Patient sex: F
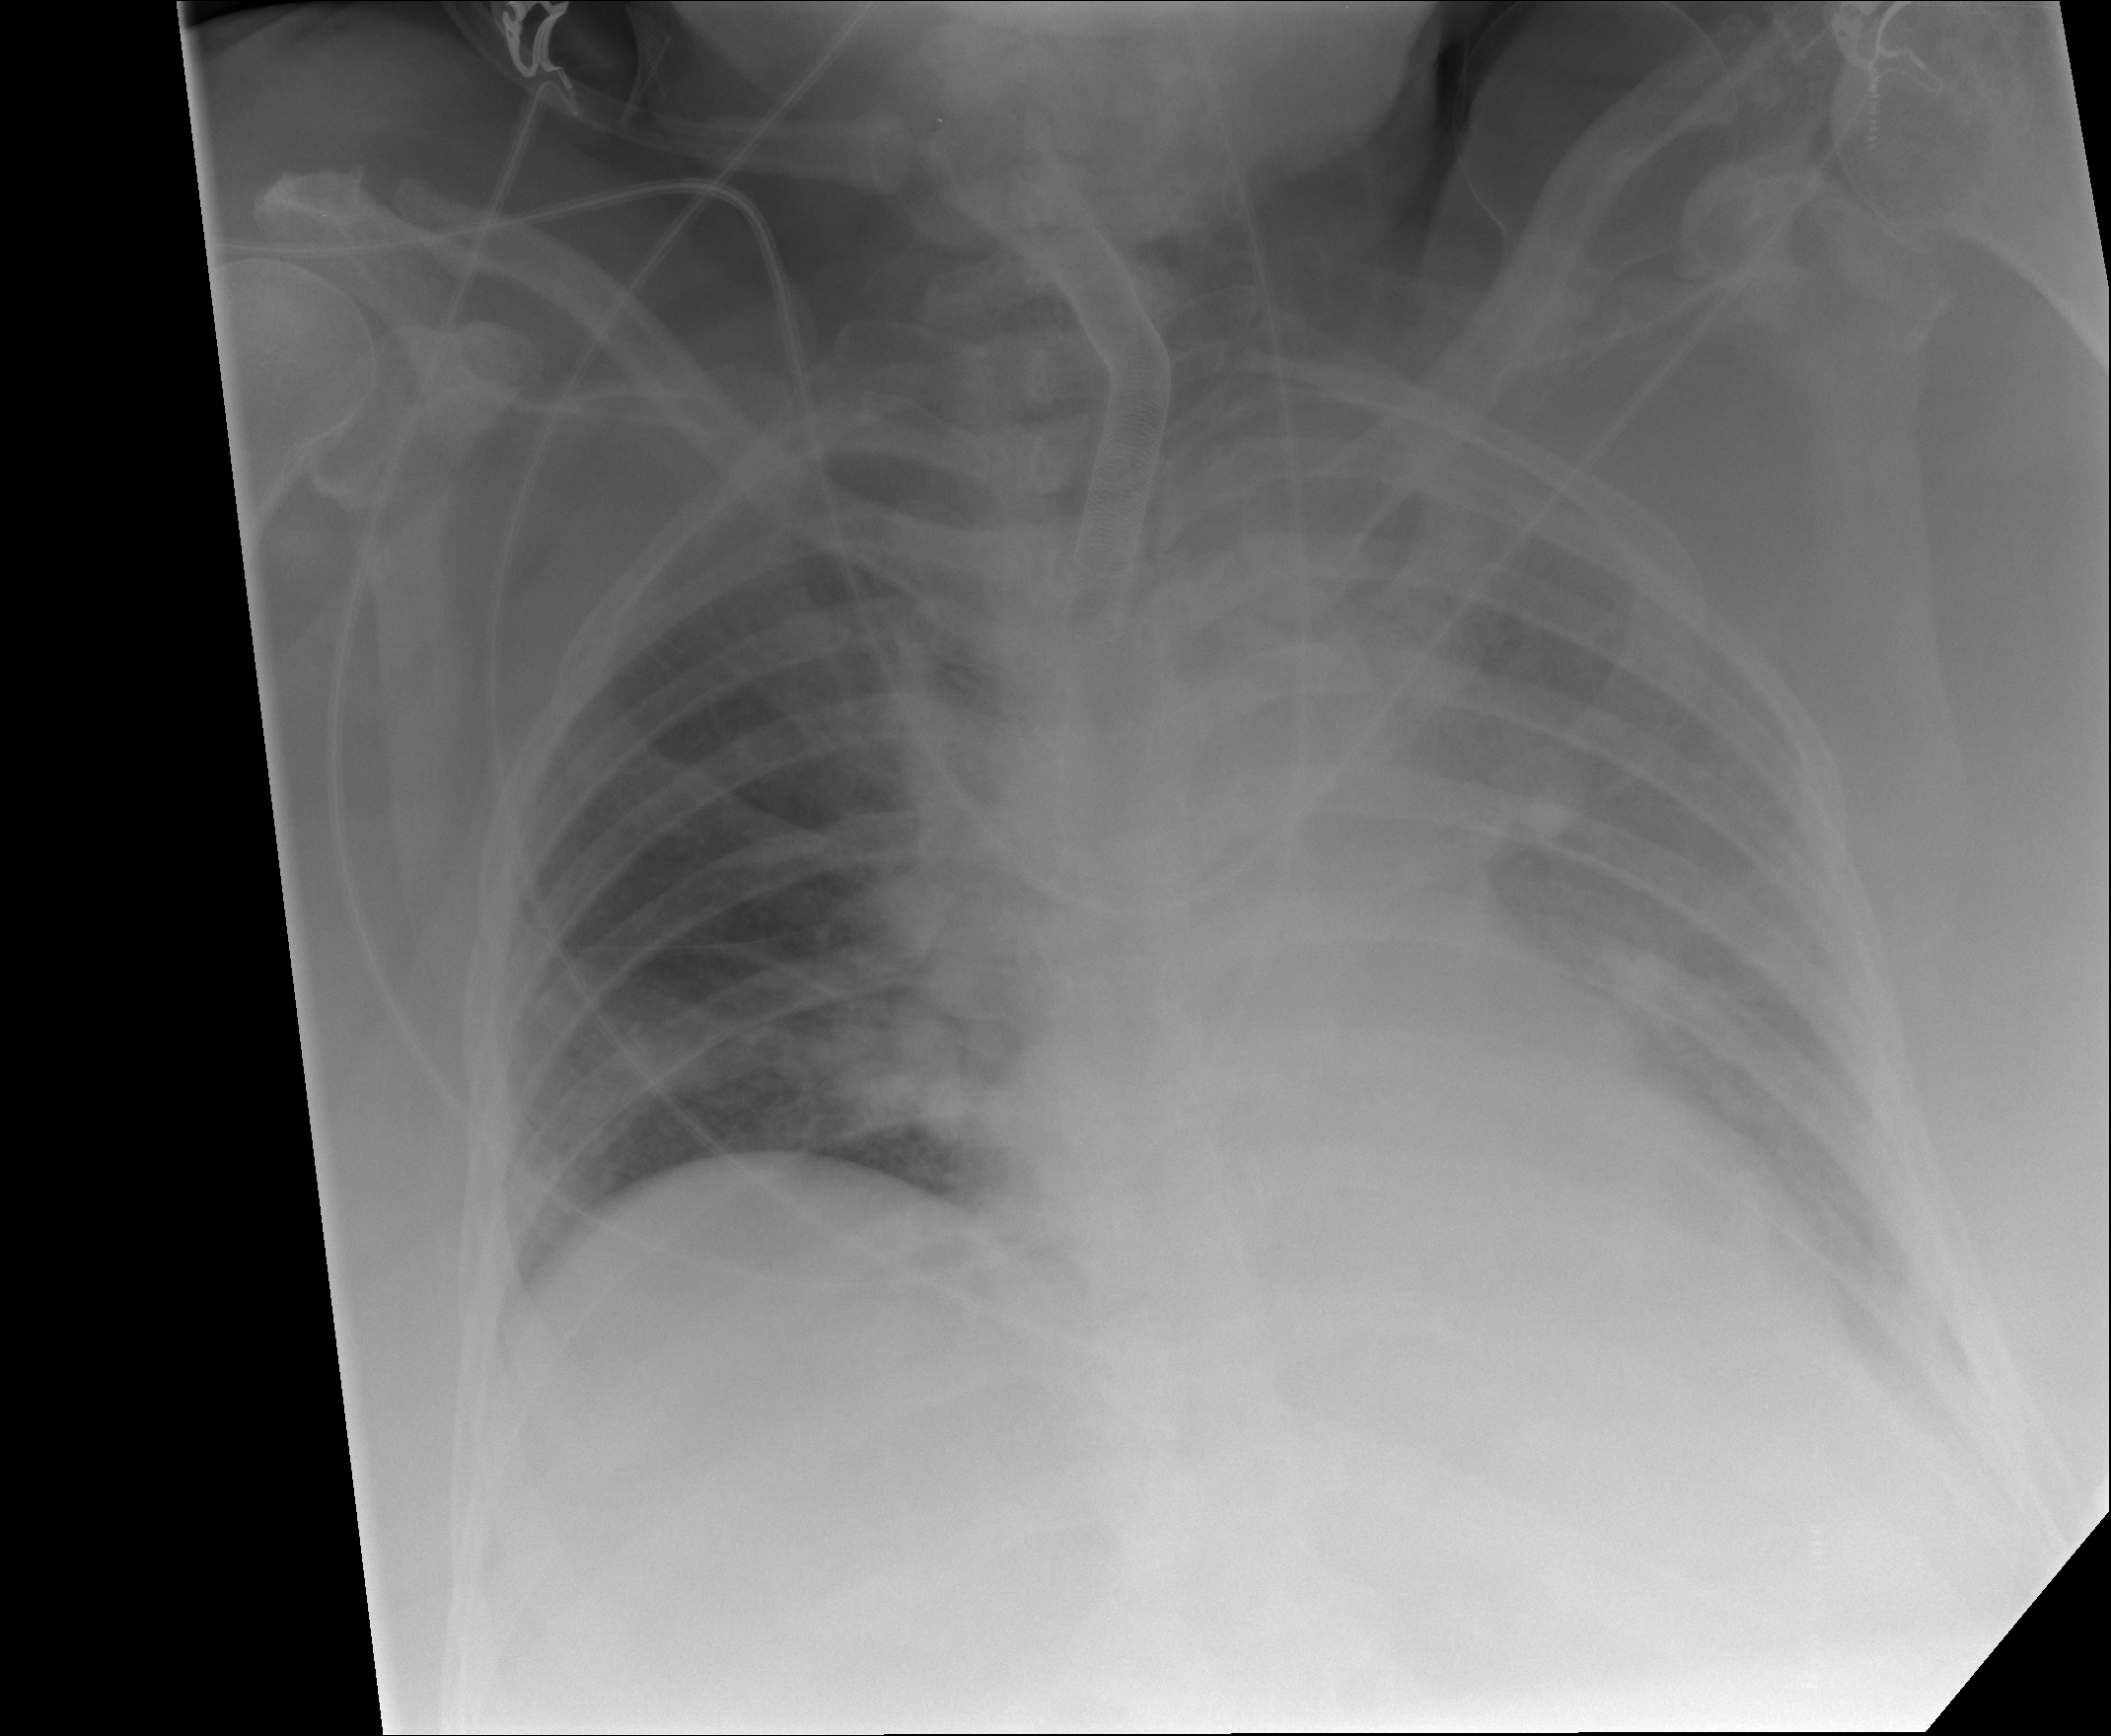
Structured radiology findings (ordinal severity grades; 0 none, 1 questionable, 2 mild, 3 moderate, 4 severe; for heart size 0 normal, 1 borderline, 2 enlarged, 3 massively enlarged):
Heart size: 2
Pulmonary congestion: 2
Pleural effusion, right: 0
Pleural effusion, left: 2
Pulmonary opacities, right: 0
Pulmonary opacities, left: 2
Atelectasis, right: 0
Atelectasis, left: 3